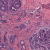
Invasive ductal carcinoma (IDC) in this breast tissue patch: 1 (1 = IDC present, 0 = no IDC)